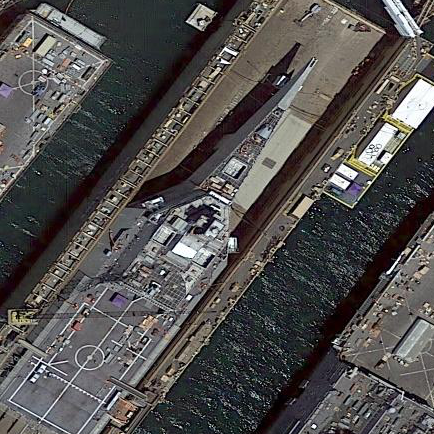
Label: Independence-class_combat_ship